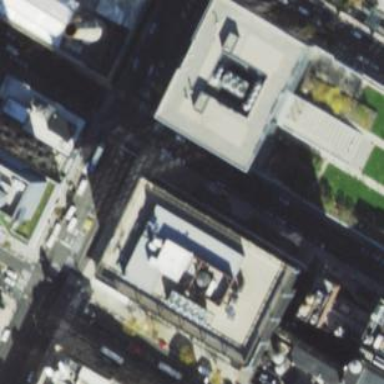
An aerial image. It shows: Part of building with flat concrete roof.